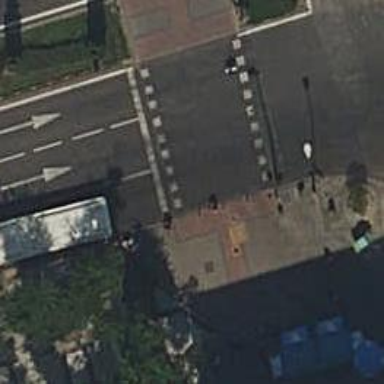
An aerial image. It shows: Road with traffic signals.